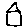
Label: house